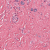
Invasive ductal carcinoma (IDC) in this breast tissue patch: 0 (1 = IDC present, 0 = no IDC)